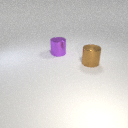
large brown metal cylinder in front of large purple metal cylinder